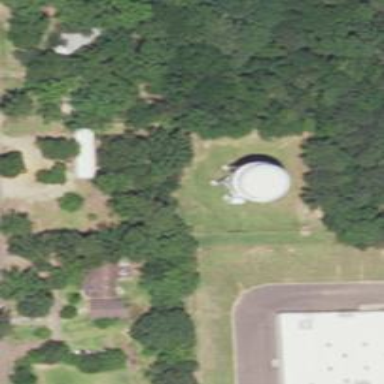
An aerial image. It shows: Water tower that is man-made.